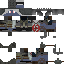
A male skeleton skin with dark skin, wearing brown helmet dressed in a black armor chest and brown pants, featuring a closed mouth.